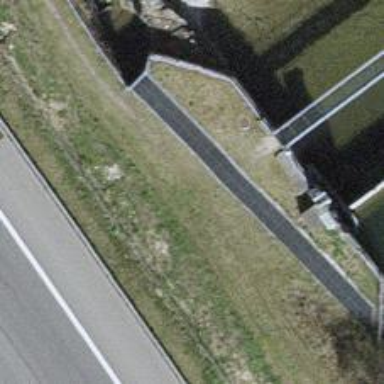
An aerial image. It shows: Path leading to bridge.